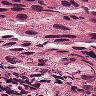
Metastatic tissue present: yes